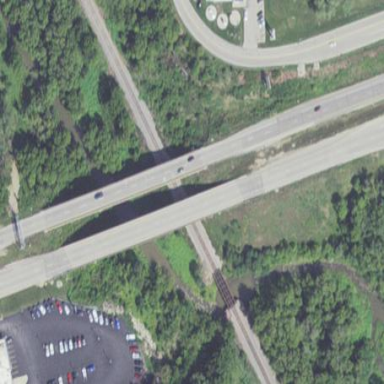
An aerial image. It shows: Man-made bridge.